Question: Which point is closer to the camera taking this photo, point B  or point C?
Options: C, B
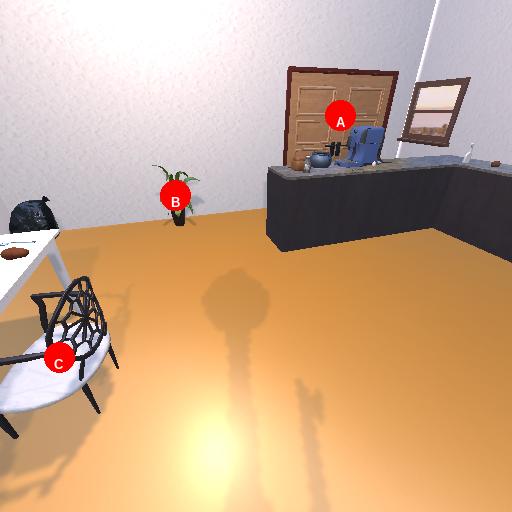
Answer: C